【题型】填空题　【知识点】函数　【难度】easy
如图，已知$\odot P$的半径为 1，圆心$P$在抛物线$y=\dfrac{1}{2}x^2-1$上运动，当$\odot P$与$x$轴相切时，圆心$P$的坐标为\underline{\quad\quad\quad\quad}.

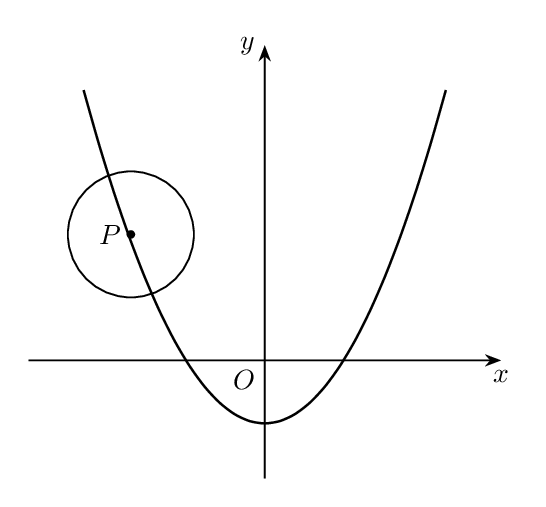
【解答】
\noindent
【答案】$(2,1)$ 或 $(-2,1)$ 或 $(0,-1)$

\noindent
【详解】解：$\because \odot P$ 的半径为 1，$\odot P$ 与 $x$ 轴相切，\\
$\therefore$ 点 $P$ 的纵坐标为 $\pm 1$，\\
当 $y=1$ 时，$1=\dfrac{1}{2}x^2-1$，\\
解得 $x=\pm 2$，\\
$\therefore$ 点 $P$ 的坐标 $(2,1)$ 或 $(-2,1)$；\\
\noindent
当 $y=-1$ 时，$-1=\dfrac{1}{2}x^2-1$，\\
解得 $x=0$，\\
$\therefore$ 点 $P$ 的坐标为 $(0,-1)$，\\
综上，点 $P$ 的坐标为 $(2,1)$ 或 $(-2,1)$ 或 $(0,-1)$，\\
故答案为：$(2,1)$ 或 $(-2,1)$ 或 $(0,-1)$。